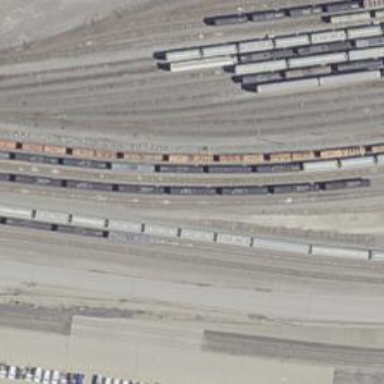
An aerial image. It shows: Railway yard.